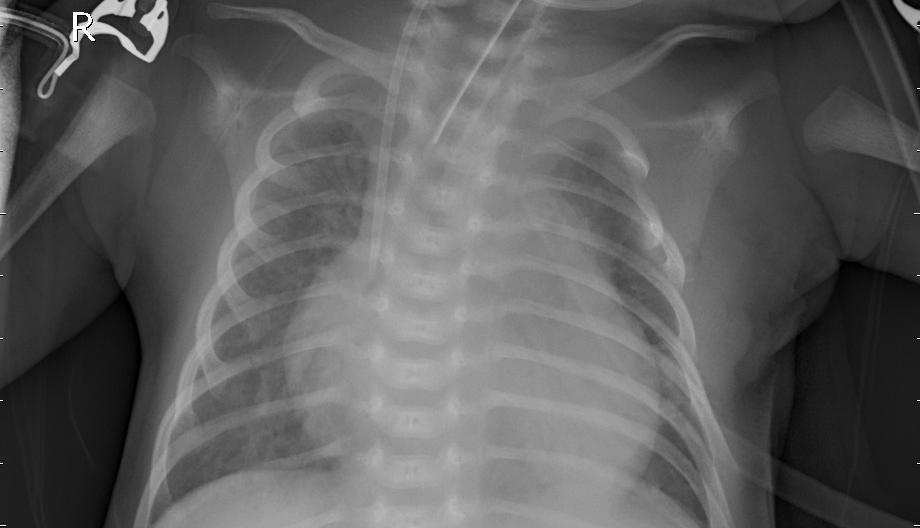
Diagnosis: PNEUMONIA